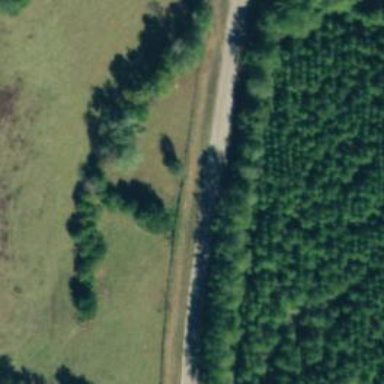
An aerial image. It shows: Tertiary road.